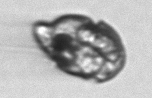
Label: Proterythropsis